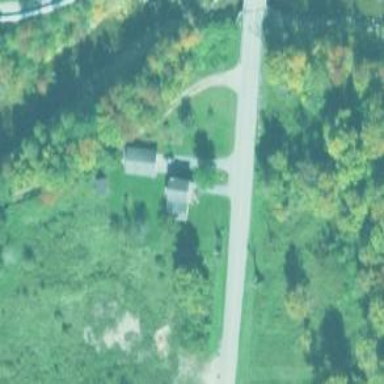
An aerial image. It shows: Simple and straightforward house.